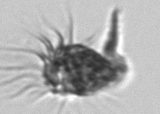
Label: Tontonia_appendiculariformis